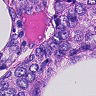
Metastatic tissue present: yes